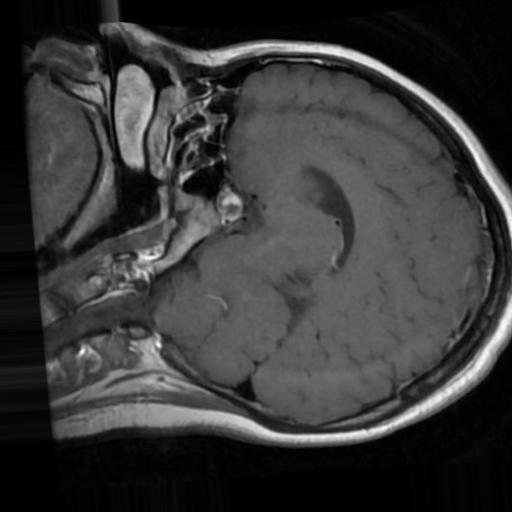
Label: brain_tumor